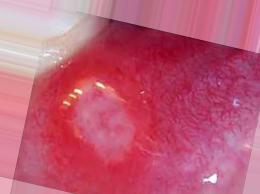
Condition: Mouth Ulcer